Field crop: maize
Growth stage: 2
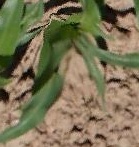
Species: maize